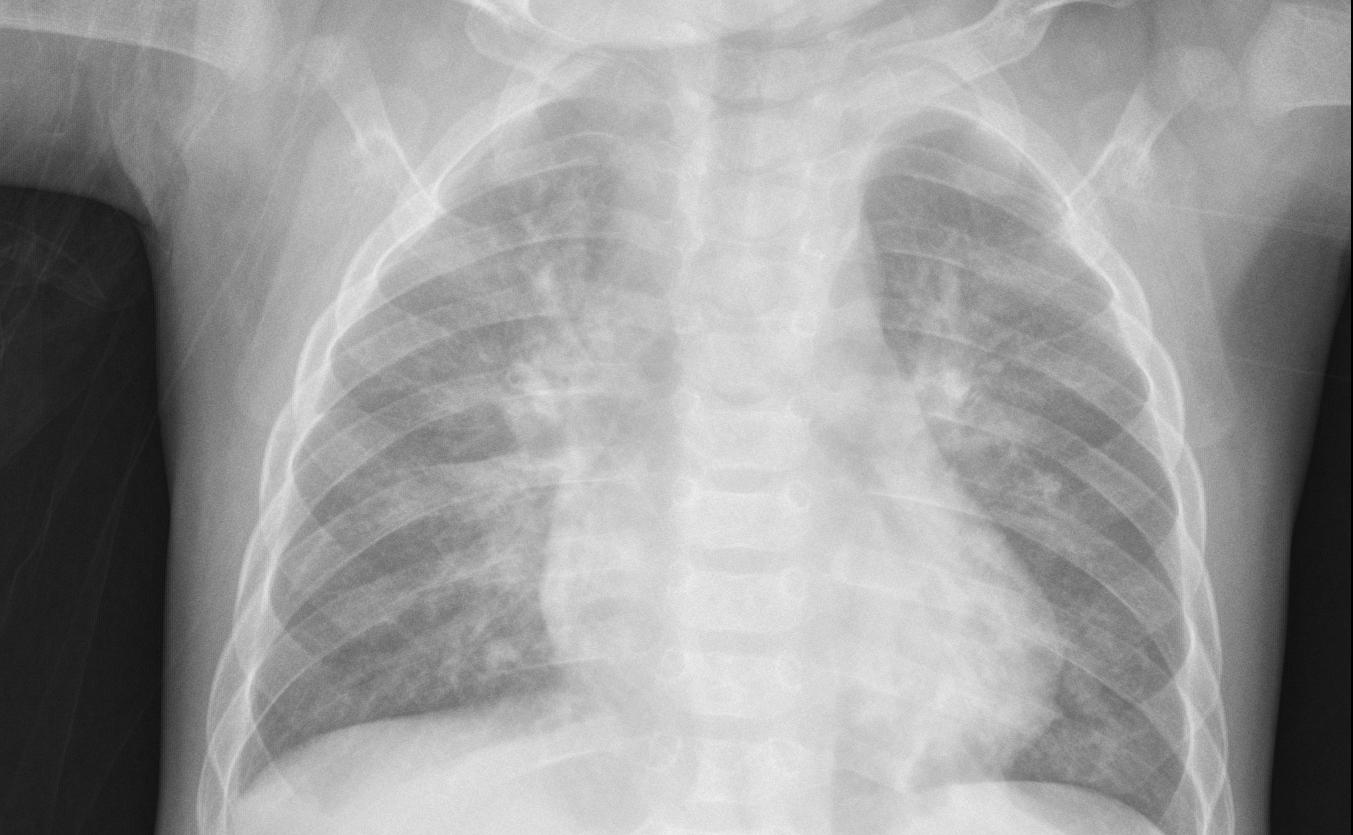
Diagnosis: PNEUMONIA